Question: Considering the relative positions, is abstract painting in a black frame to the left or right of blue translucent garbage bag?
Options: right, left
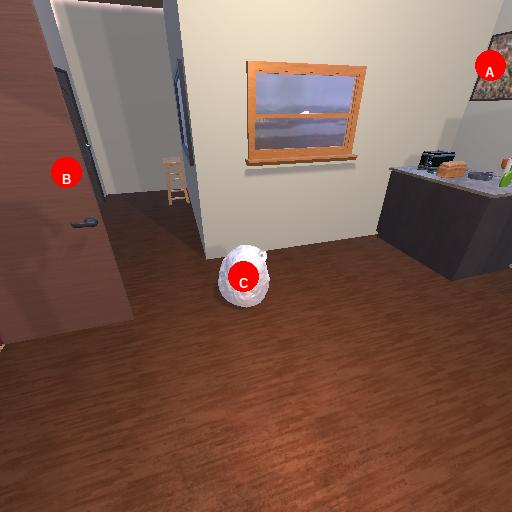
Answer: right